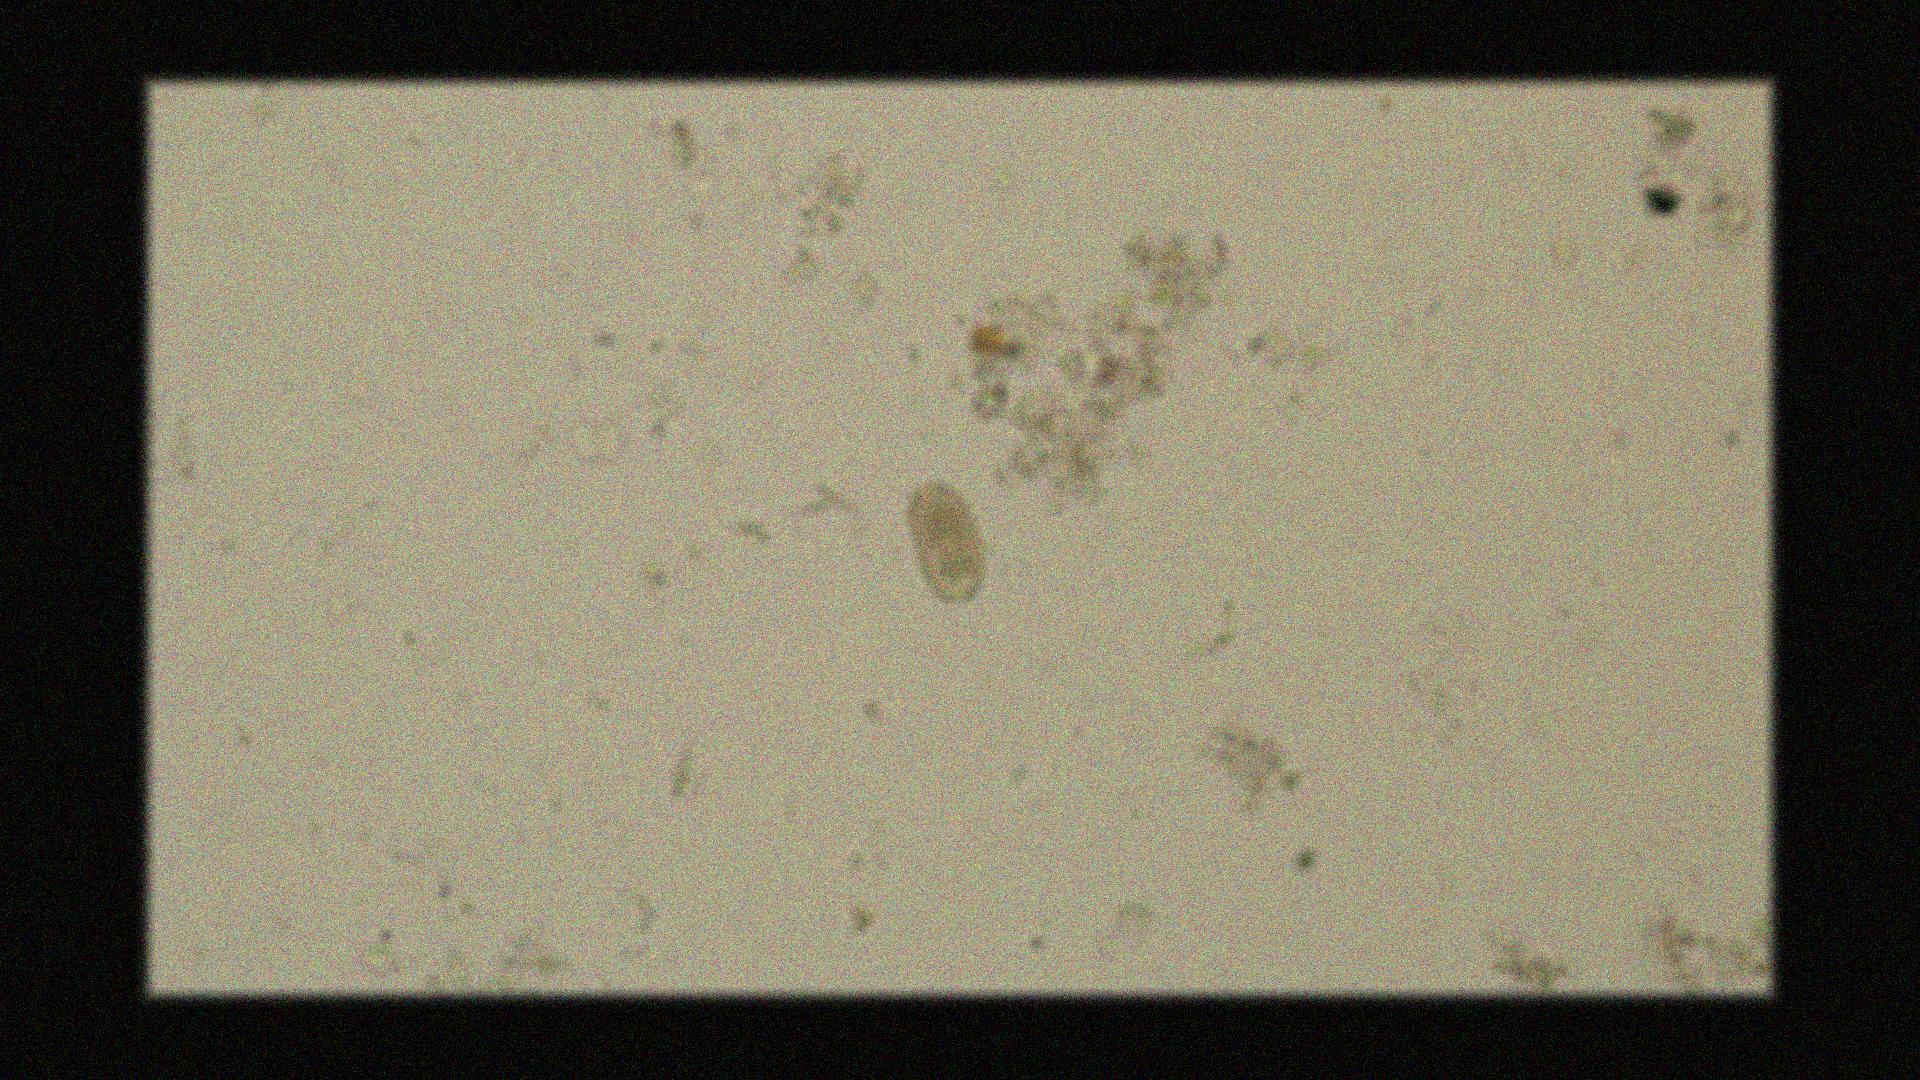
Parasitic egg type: Capillaria philippinensis